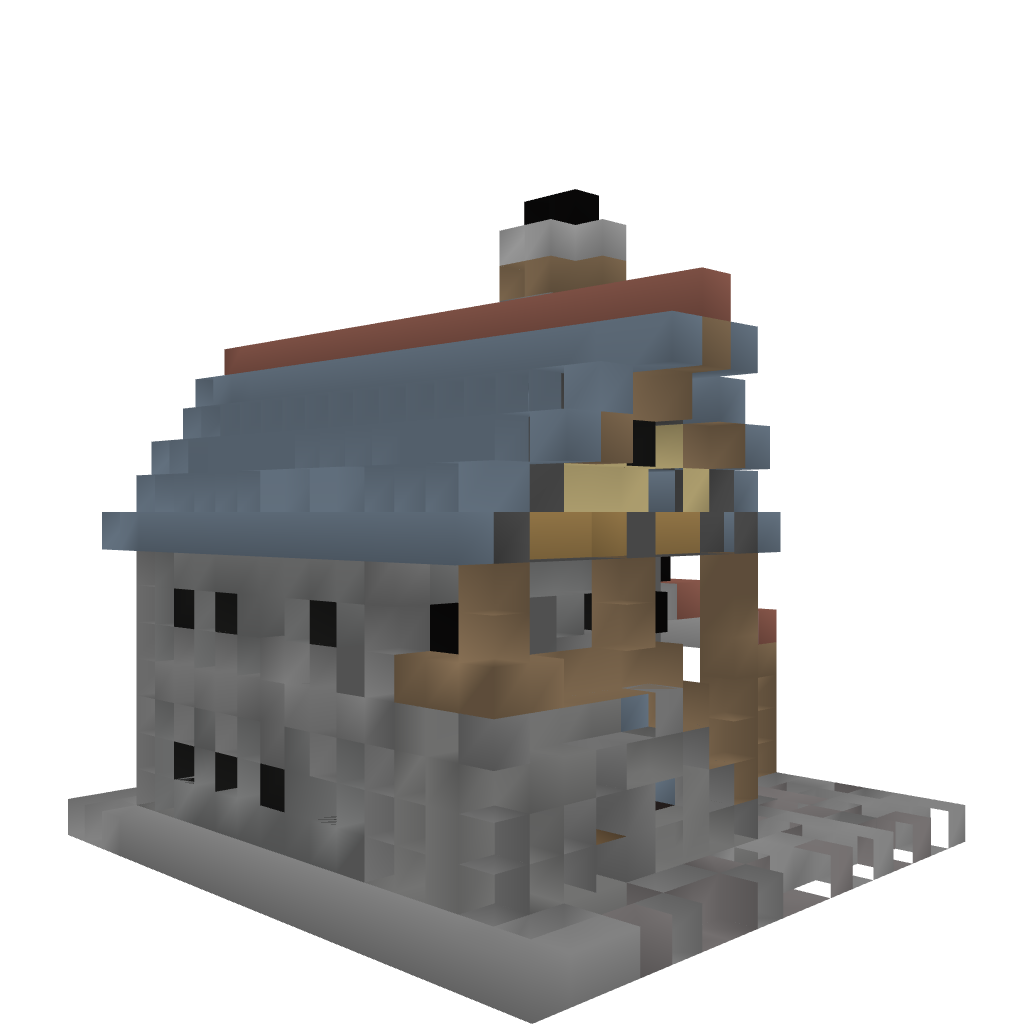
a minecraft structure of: Forge House